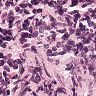
Metastatic tissue present: no